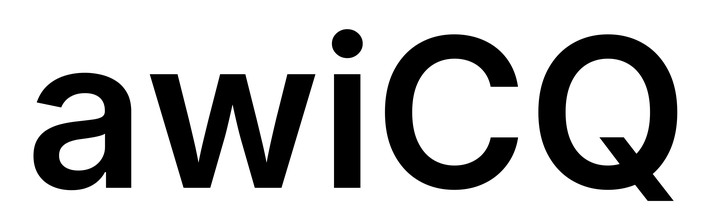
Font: Inter_SemiBold